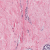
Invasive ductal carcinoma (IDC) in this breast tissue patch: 1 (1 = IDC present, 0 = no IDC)